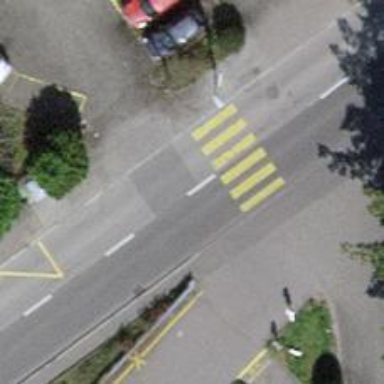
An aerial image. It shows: Unmarked road crossing.